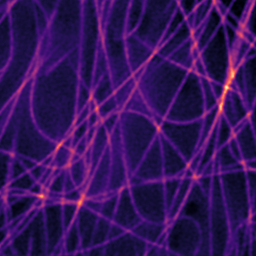
Label: Super-resolution Microtubules image